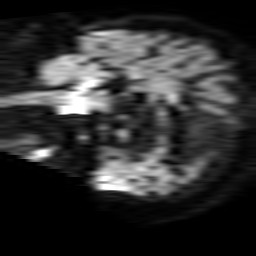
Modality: TRACE
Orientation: sagittal
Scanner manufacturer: philips
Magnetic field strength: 1.5 T
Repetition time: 4.769 s
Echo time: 0.07764 s